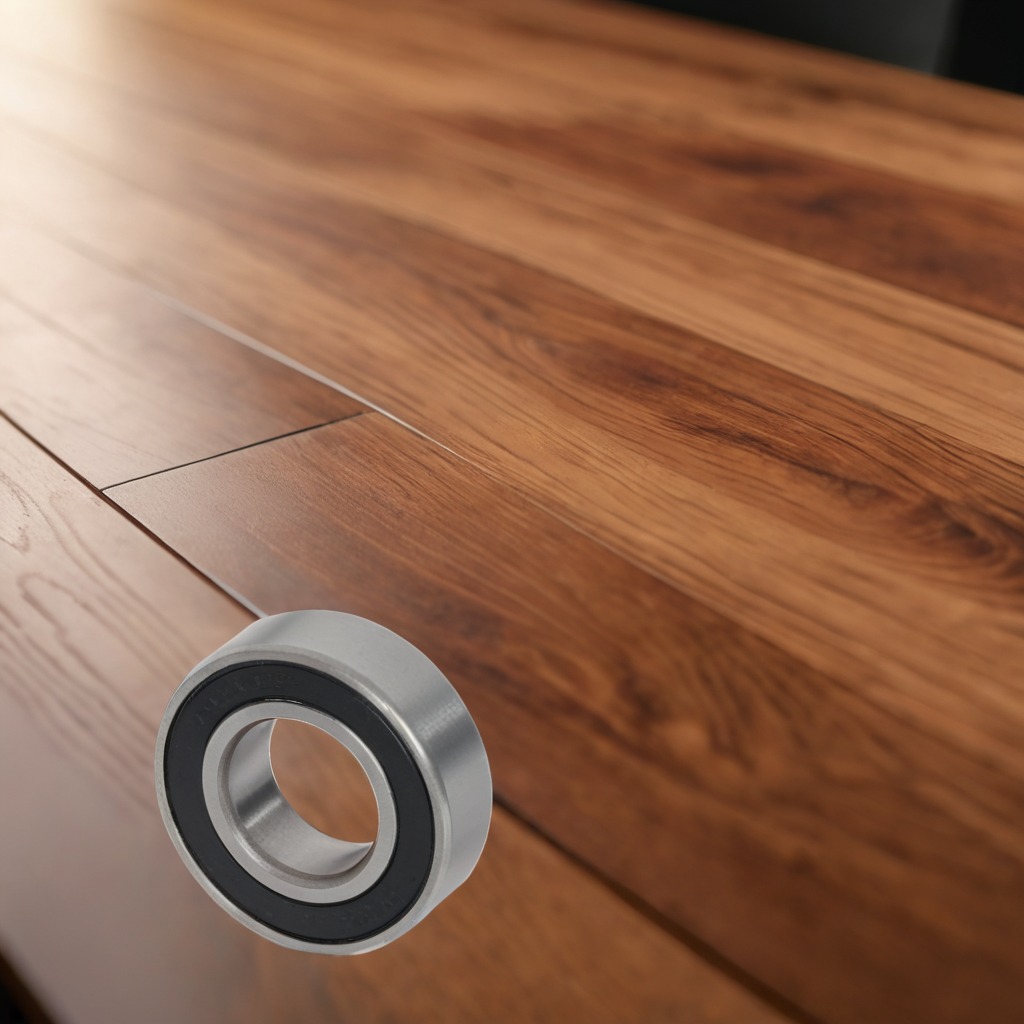
A metal ball bearing is lying on a wooden table in a carpentry studio.